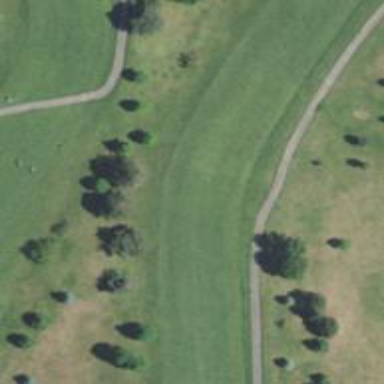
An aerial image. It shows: Golf fairway in the image.